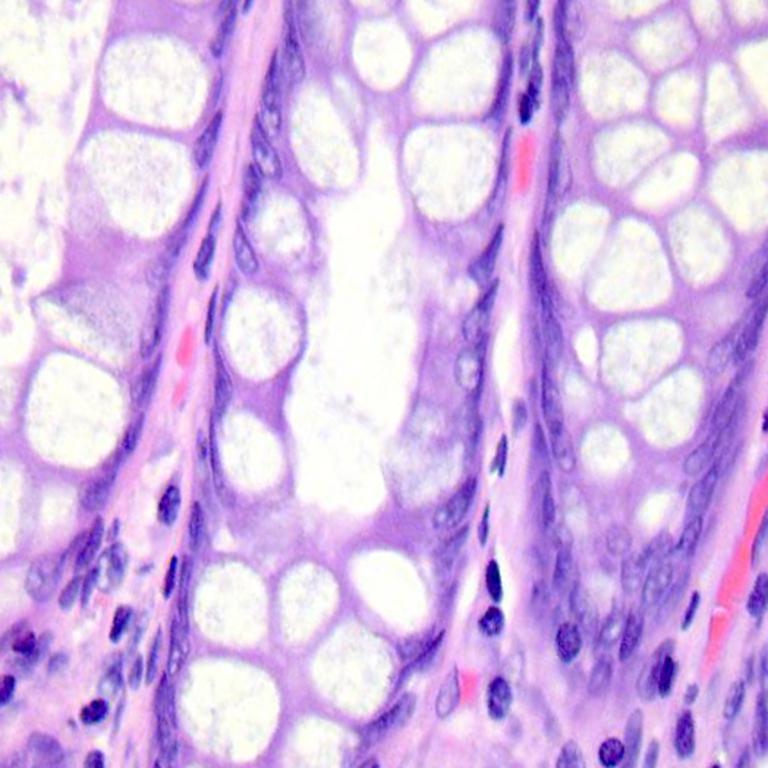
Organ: colon
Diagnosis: benign